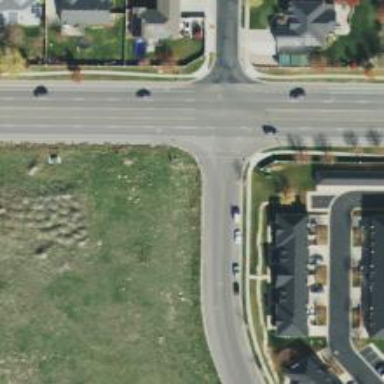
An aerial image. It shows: Stop road.